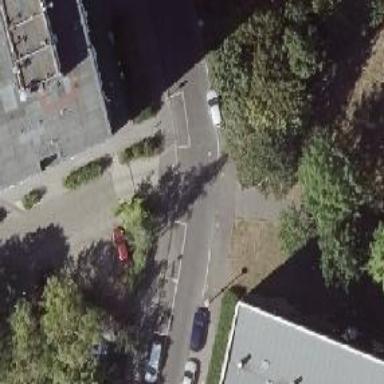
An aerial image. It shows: Asphalt sidewalk.